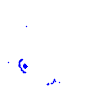
Particle: pion